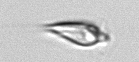
Label: Oxytoxum